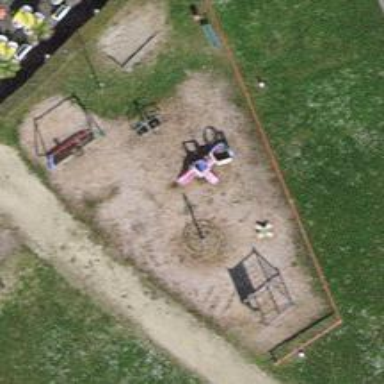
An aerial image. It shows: Playground area for leisure activities on the land.